Question: I want to create this sort of a view where the cross should be separate image view as I want it to be clickable. How can I achieve this ?
It would be great If I can create this view programatically as I am a dynamic list of images and I am programatically creating the image Views. All I need now is to add the as well.
Thanks in advance

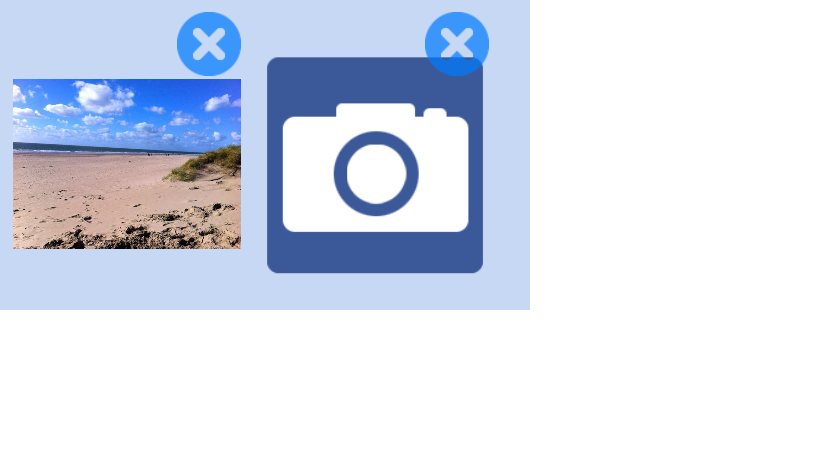
Answer: Use 'FrameLayout' and you can overlay views on top of each other
Ex:
'''
FrameLayout frame = (FrameLayout) findViewById(R.id.frame);
ImageView image = new ImageView(this);
iv.setImageResource(R.drawable.image);
ImageView cross = new ImageView(this);
i.setImageResource(R.drawable.cross);
FrameLayout.LayoutParams layoutParams = new FrameLayout.LayoutParams(LayoutParams.WRAP_CONTENT, LayoutParams.WRAP_CONTENT);
layoutParams.gravity = Gravity.RIGHT | Gravity.TOP;
i.setLayoutParams(layoutParams);
frame.addView(image);
frame.addView(cross);
'''